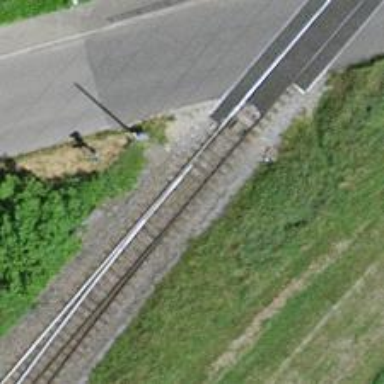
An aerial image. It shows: Railway switch.